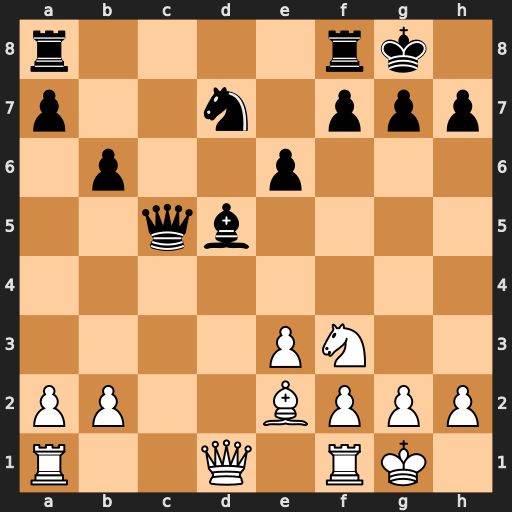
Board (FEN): r4rk1/p2n1ppp/1p2p3/2qb4/8/4PN2/PP2BPPP/R2Q1RK1
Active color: w
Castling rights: -
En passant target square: -
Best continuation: e4 Bc6 Rc1